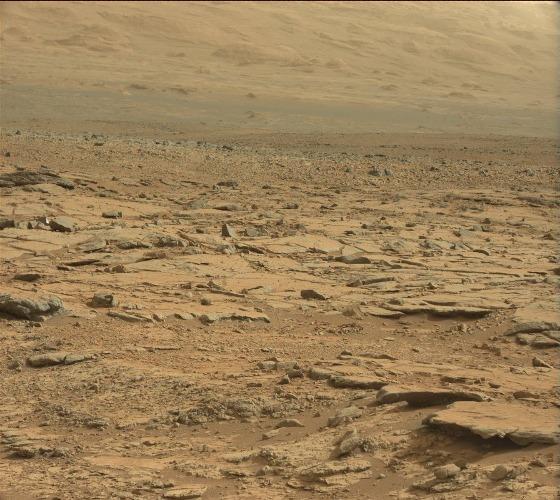
Terrain classes present: Bedrock, Gravel / Sand / Soil, Rock, Shadow